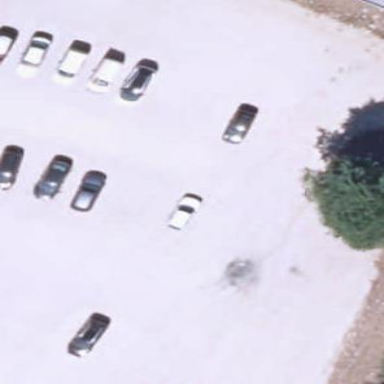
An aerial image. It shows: Parking area with sand surface.